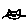
Label: cat